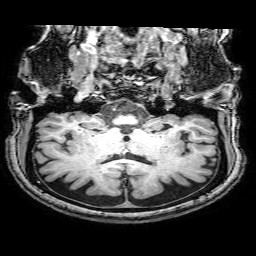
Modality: T1w
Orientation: sagittal
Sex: female
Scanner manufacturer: philips
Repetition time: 0.008084 s
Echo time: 0.0037 s